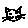
Label: cat